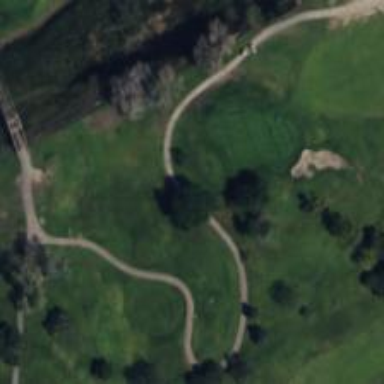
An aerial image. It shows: View of golf hole.